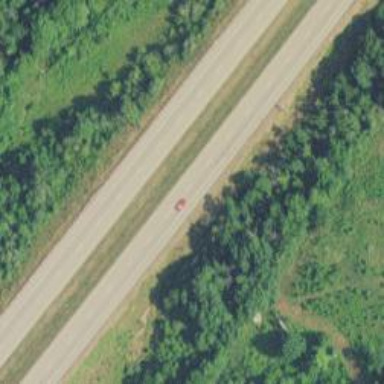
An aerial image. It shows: Trunk highway with expressway features.